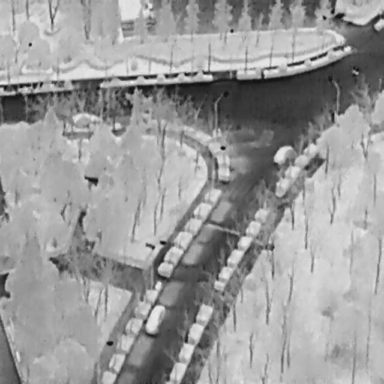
There are three Cars in the infrared image.